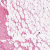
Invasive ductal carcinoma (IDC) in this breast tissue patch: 0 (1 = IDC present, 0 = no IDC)